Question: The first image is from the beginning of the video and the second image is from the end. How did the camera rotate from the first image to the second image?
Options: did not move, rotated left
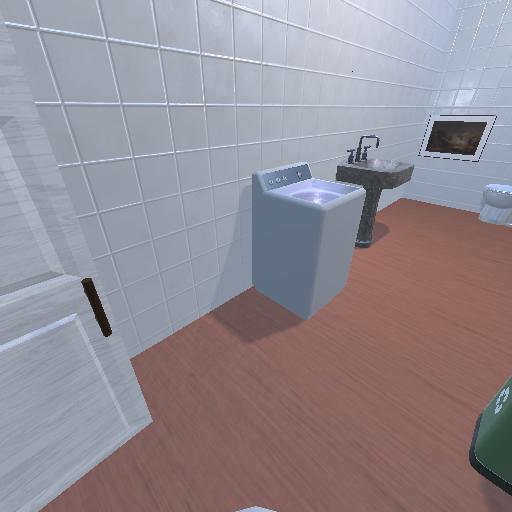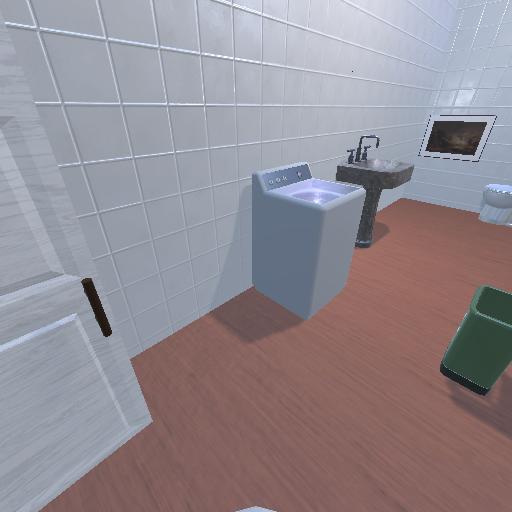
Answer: did not move